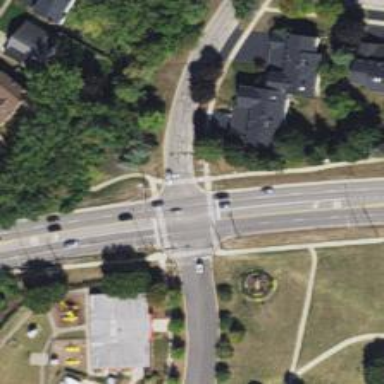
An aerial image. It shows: Primary highway with separate asphalt sidewalk.